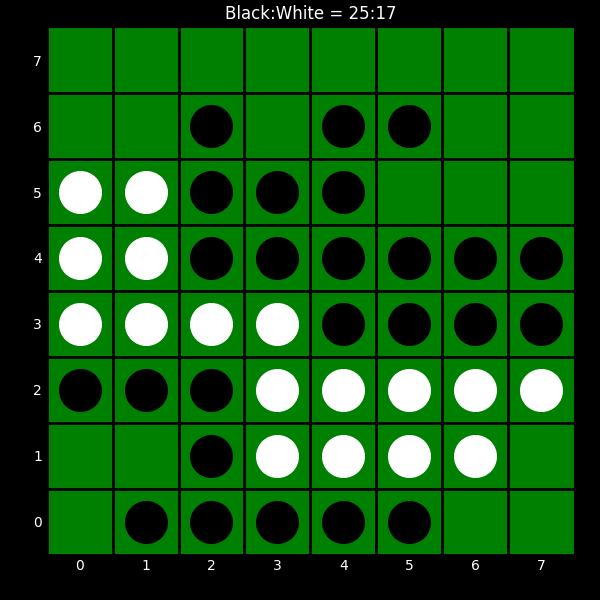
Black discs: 25
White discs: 17